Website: home-depot
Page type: customer-info-address
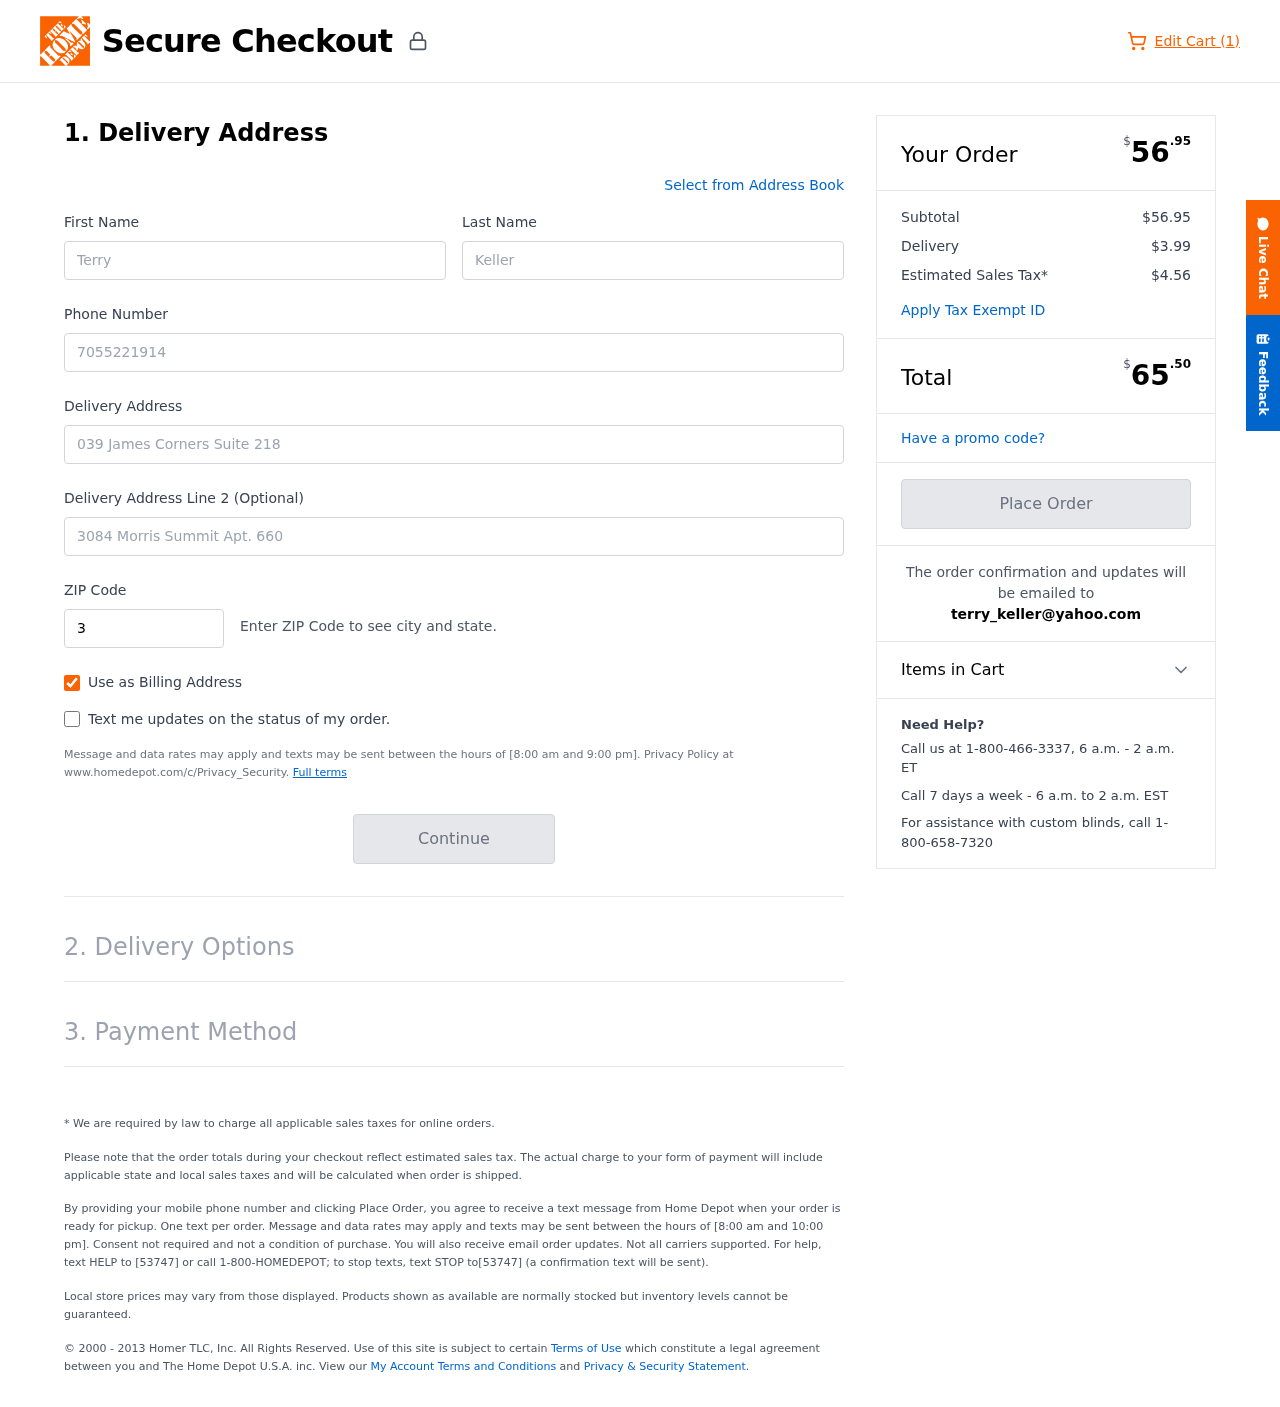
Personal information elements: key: PII_EMAIL
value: terry_keller@yahoo.com
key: PII_FIRSTNAME
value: Terry
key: PII_LASTNAME
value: Keller
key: PII_PHONE
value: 7055221914
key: PII_POSTCODE
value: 33387
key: PII_STREET
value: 039 James Corners Suite 218
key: PII_STREET2
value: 3084 Morris Summit Apt. 660
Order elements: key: ORDER_NUM_ITEMS
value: Edit Cart (1)
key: ORDER_SUBTOTAL_HEADER
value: $56.95
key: ORDER_SUBTOTAL
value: $56.95
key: ORDER_SHIPPING_COST
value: $3.99
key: ORDER_TAX
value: $4.56
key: ORDER_TOTAL2
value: $65.50